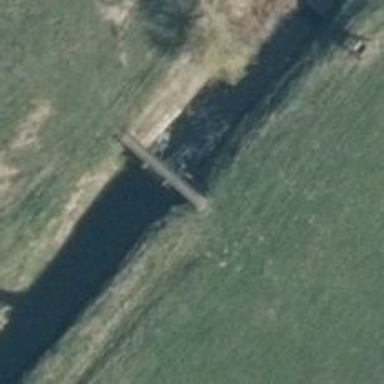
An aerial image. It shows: Bridge with beam structure.